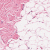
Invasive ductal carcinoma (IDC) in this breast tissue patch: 0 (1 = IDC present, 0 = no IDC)